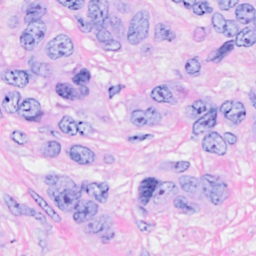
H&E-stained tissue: Breast